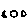
Label: moon